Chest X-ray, AP view. Patient: 26 years old, sex F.
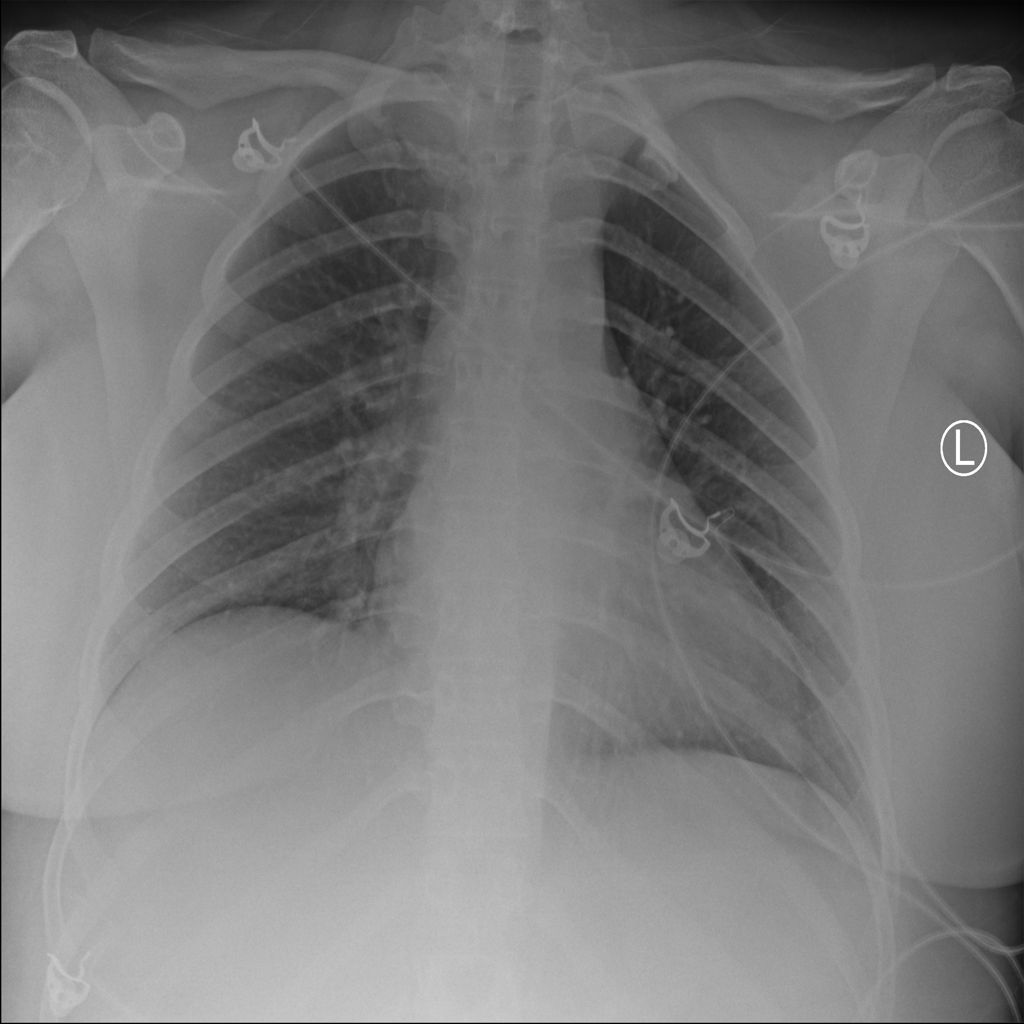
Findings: No Finding